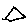
Label: triangle